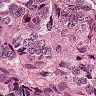
Metastatic tissue present: yes